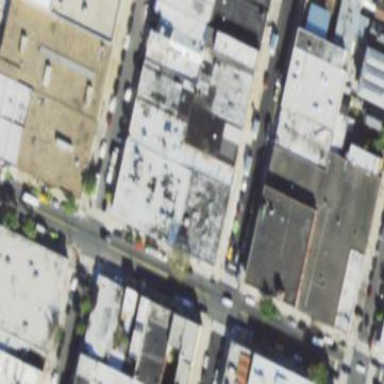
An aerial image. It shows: Fast food restaurant in building.